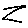
Label: zigzag